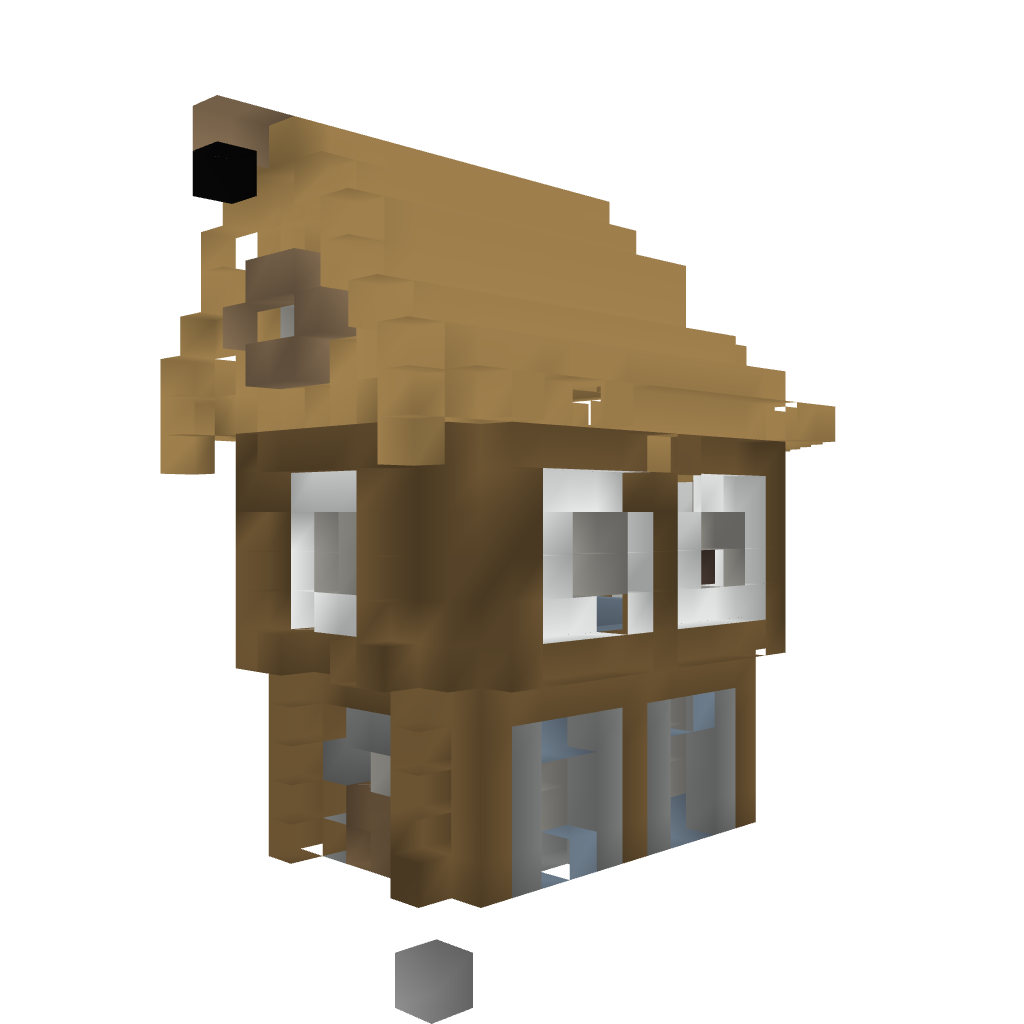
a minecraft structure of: House in the Middle Ages